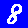
Digit: 8